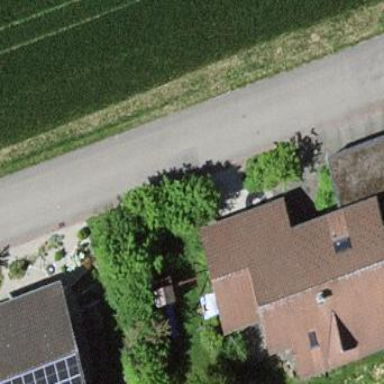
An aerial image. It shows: Simple house.